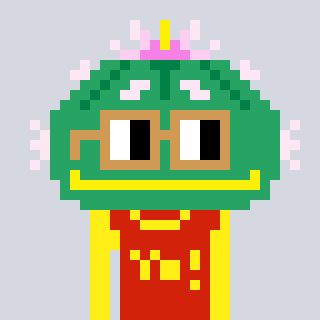
a pixel art character with square brown glasses, a peyote-shaped head and a red-colored body on a cool background